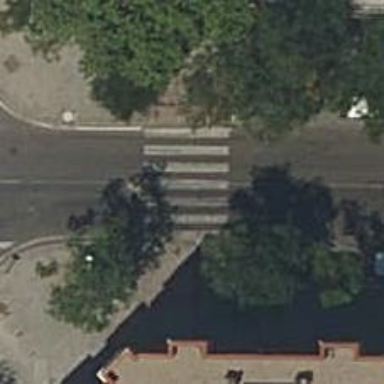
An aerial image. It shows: Pedestrian crossing with zebra markings on the footway.